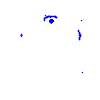
Particle: pion